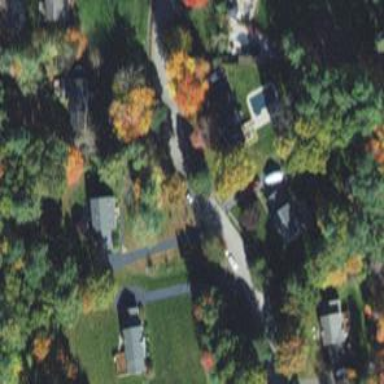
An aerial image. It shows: Driveway leading to service road.